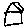
Label: house